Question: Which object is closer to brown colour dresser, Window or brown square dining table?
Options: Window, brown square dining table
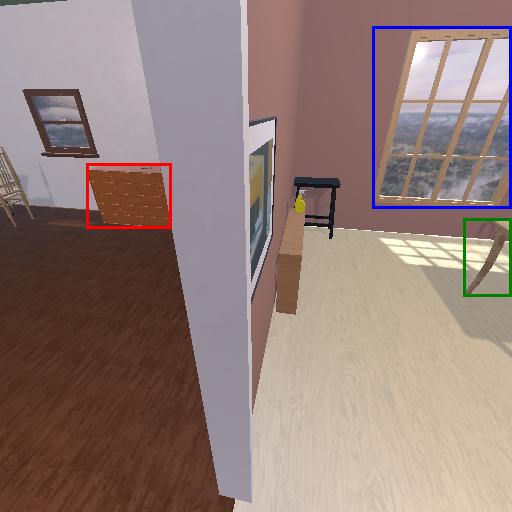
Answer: Window